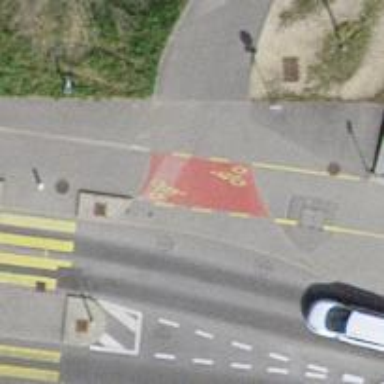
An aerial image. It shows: Unmarked road crossing.